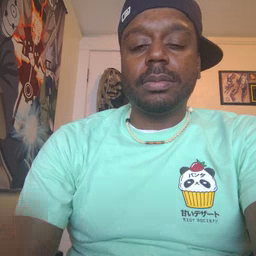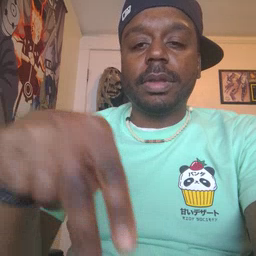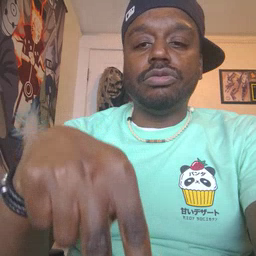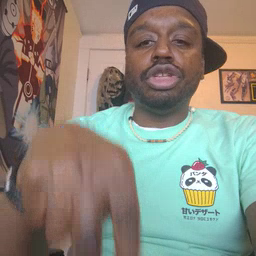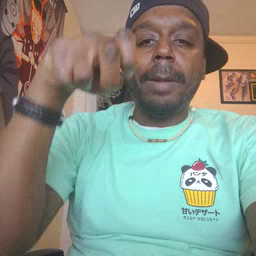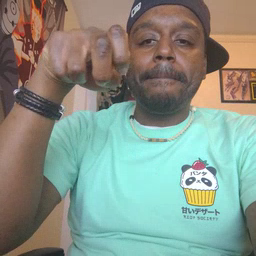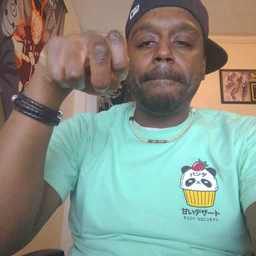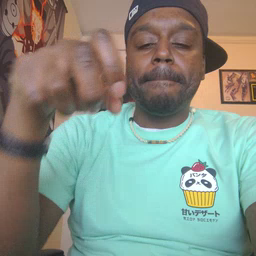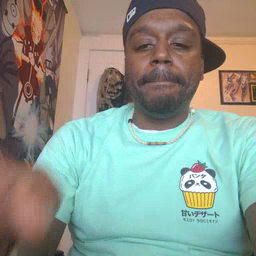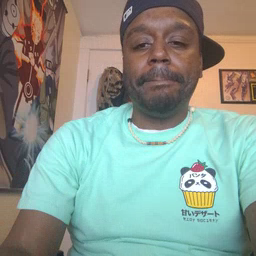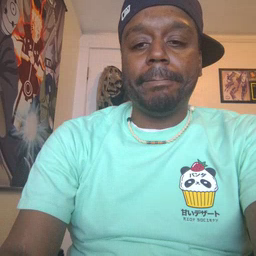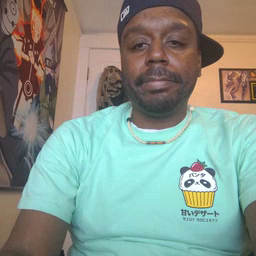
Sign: jump